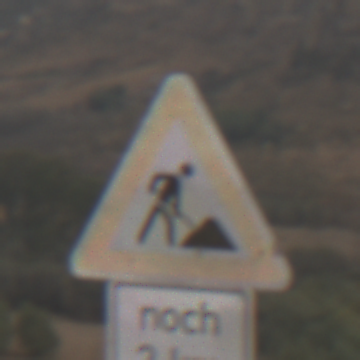
Verkehrszeichen: Arbeitsstelle
Zusatzzeichen unten: LaengeEinerStrecke4
Umgebung: Outdoor, Nature
Tageszeit: MorningAfternoon
Wetter: Overcast
Licht: Natural
Jahreszeit: NotSpecified
Kontrast: LowContrast